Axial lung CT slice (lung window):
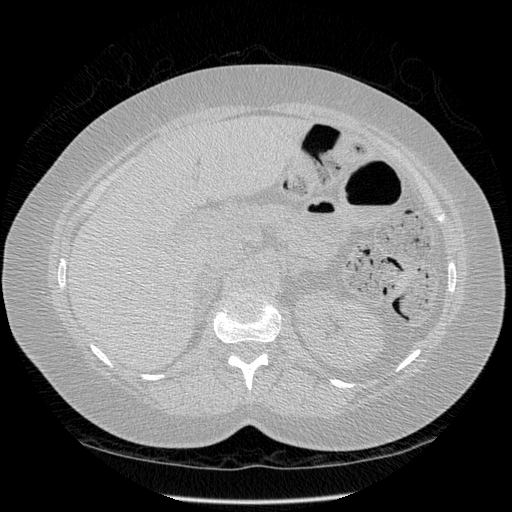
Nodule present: no